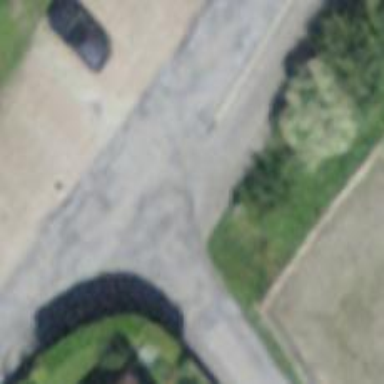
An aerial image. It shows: Smooth asphalt road in residential area.